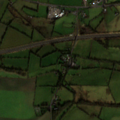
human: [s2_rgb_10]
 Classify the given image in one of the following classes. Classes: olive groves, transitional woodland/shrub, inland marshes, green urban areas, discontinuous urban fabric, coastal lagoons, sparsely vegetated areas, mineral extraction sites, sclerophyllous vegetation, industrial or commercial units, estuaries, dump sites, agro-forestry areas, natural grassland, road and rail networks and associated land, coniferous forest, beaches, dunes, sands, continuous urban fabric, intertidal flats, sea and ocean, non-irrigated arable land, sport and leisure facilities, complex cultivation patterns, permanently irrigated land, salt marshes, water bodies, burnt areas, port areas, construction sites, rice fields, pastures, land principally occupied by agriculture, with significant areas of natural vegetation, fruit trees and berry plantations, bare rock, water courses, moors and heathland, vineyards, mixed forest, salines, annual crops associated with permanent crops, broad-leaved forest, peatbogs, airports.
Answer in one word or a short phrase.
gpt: non-irrigated arable land, pastures, broad-leaved forest